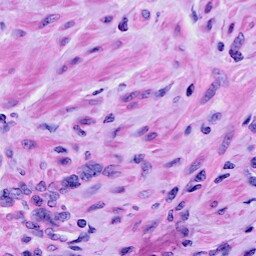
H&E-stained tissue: Cervix